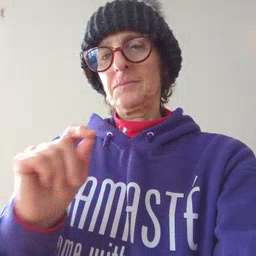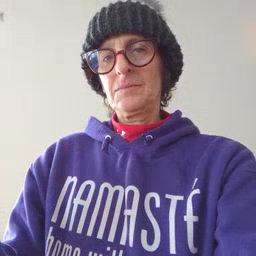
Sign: pen